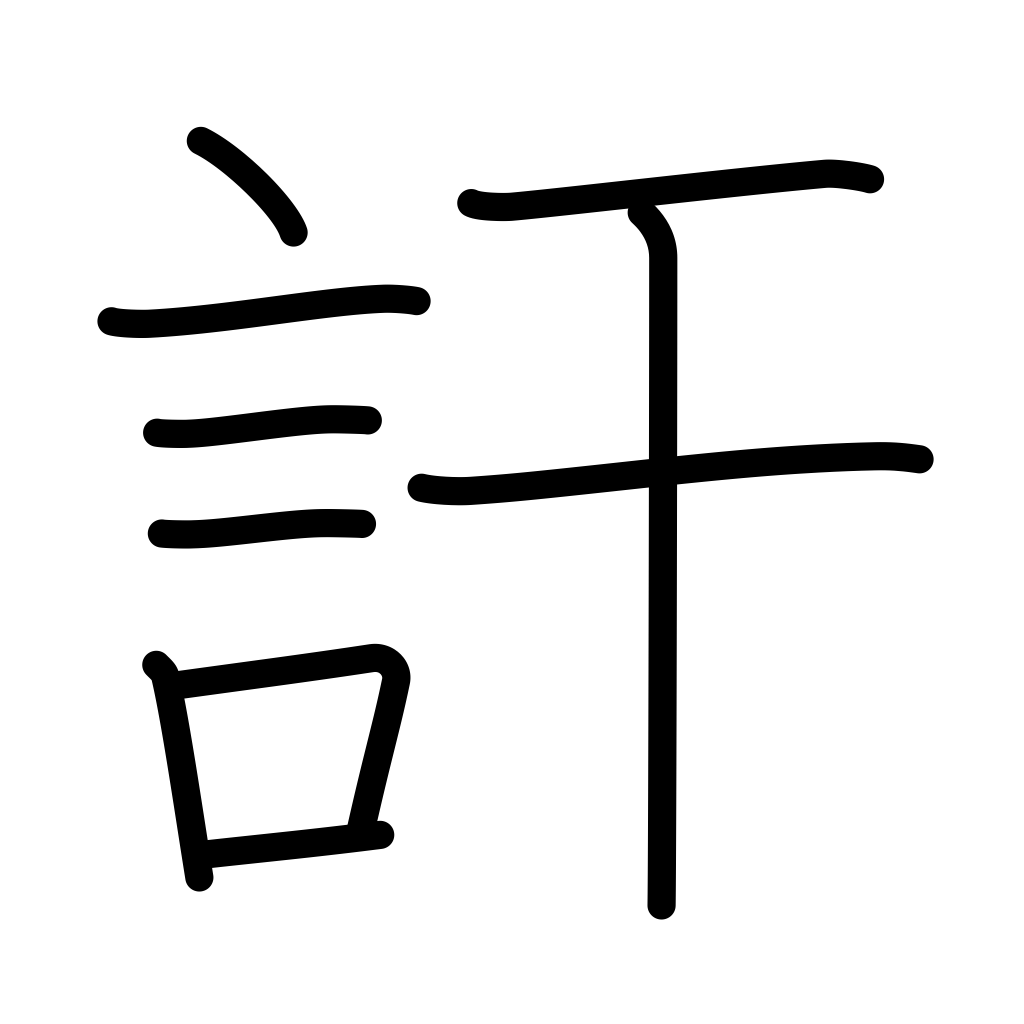
Meaning: divulge, reveal